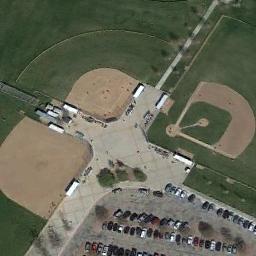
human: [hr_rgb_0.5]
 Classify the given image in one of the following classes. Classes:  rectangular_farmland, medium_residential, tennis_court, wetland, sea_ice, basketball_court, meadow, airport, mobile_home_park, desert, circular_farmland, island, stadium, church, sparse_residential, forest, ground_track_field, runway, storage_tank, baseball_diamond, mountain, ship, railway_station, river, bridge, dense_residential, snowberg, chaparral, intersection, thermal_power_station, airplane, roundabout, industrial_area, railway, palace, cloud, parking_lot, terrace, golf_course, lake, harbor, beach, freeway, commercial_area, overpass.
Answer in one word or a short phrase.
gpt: baseball_diamond